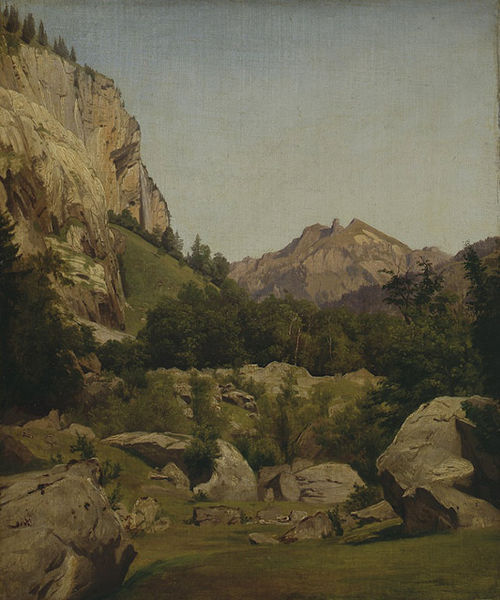
Titel: Schweizer Gebirgslandschaft
Künstler: Johann Wilhelm Schirmer
Standort: Karlsruhe
Institution: Staatliche Kunsthalle Karlsruhe
Schlagwörter: baum, berg, blau, dunkel, felsen, gemälde, gestein, himmel, schatten, weiß, wolken, bäume, cezanne, grün, landschaft, menschen, ocker, sitzen, abend, braun, grau, hell, hintergrund, kreide, licht, schwarz, zeichnung, gras, rasen, rot, schnee, tiere, wiese, wolke, beige, hochformat, malerei, alt, wand, spitze, stein, steine, bild, schauen, öl, ast, birken, ebene, feld, ferne, horizont, hügel, natur, weide, busch, büsche, einsam, gebüsch, sonne, sträucher, wiesen, realismus, pflanzen, höhle, schön, tal, wald, wasserfall, genre, hellblau, aussicht, ruhig, sommer, genremalerei, abhang, mittag, steinig, berge, fels, felswand, gebirge, gipfel, hang, klippen, leer, steilhang, verlassen, farbe, tag, violett, landschaftsmalerei, alm, berglandschaft, geröll, schlucht, steil, rauh, wolkenlos, stille, romantik, tannen, ölgemälde, draussen, lesen, stimmung, granit, ölfarbe, hoch, frühling, menschenleer, klippe, waldrand, bayern, findlinge, wandern, alpen, erdfarben, zweig, abbruch, moos, lichtung, druck, felsig, radierung, fichte, laubbaum, nadelbaum, tanne, malen, ölmalerei, österreich, senkrecht, hubi, schreiben, blauer himmel, lanschaft, karg, sonnenschein, felse, laubbäume, nadelbäume, fichten, grad, kiefern, felsbrocken, frei, fernblick, brocken, hänge, gün, klettern, weise, felsblock, erdtöne, bewaldet, matte, bergmassiv, schroff, alpin, jahrhundert, kippe, wies, radirung, anhang, felslandschaft, gämse, felswände, felsmassiv, verbläuung, landschaftsgemälde, steilwand, gegend, hochalm, tann, wladrand, unwirtlich, bäüme, gestien, idyle, dschaft, ur, 1920, 19, #grün, tanen, himmel#blau, #baum, felssturz, bril, keseb, lichtig, kein weg, geb+sch, gebücsch, gjrün